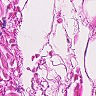
Metastatic tissue present: no